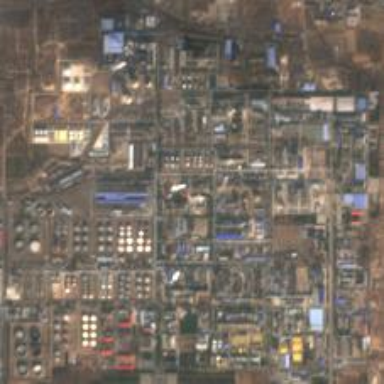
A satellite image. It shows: Industrial area dedicated to petrochemical activities.